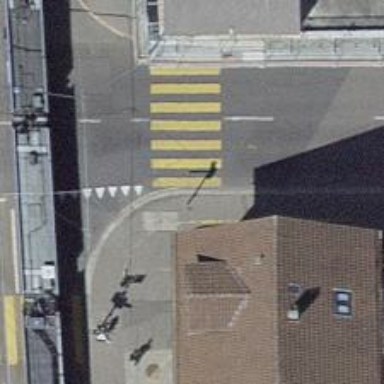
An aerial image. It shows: Kerb barrier.